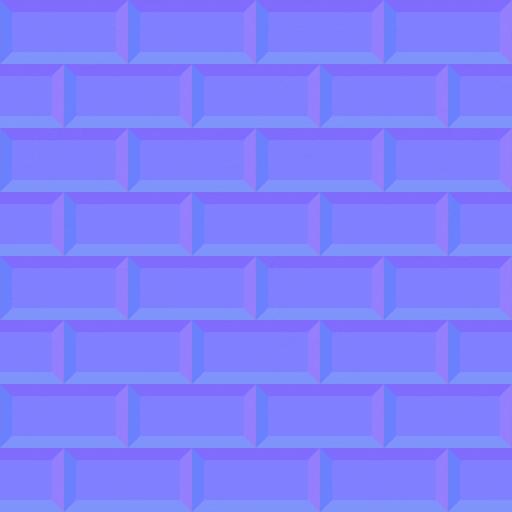
clean kitchen subway tiled tiles wall white